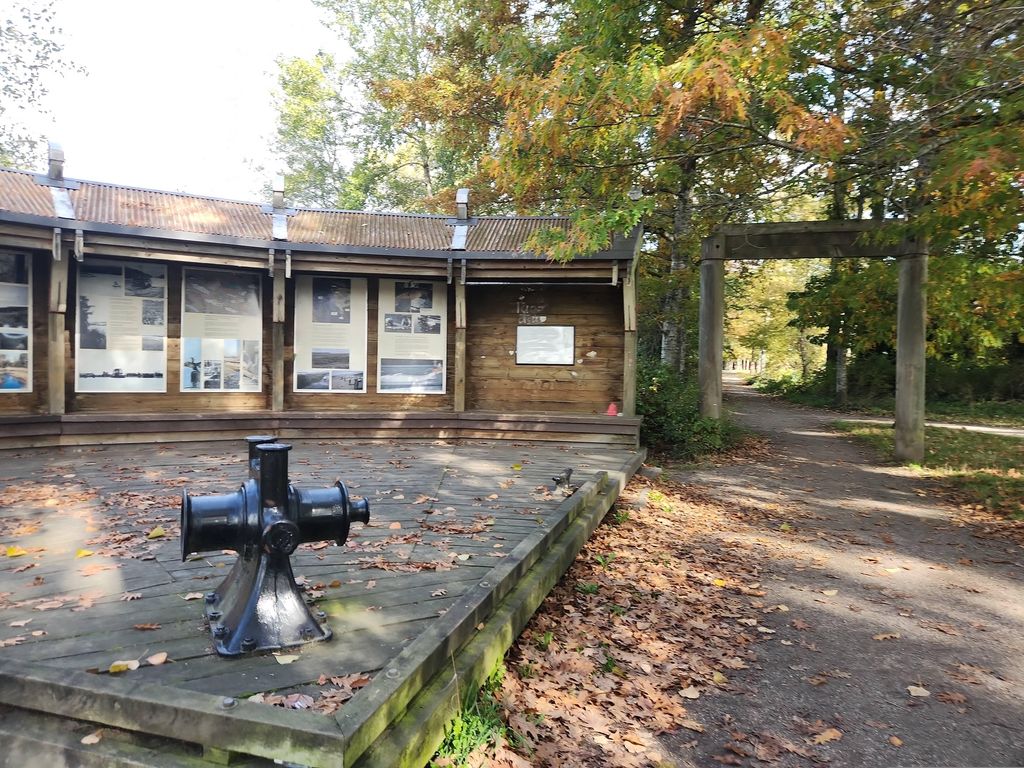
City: vancouver